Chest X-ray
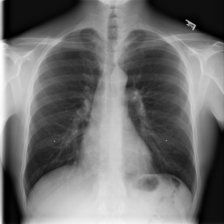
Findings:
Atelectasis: negative
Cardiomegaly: negative
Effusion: negative
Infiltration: negative
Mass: negative
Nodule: negative
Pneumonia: negative
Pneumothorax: negative
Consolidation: negative
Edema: negative
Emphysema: negative
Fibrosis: negative
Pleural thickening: negative
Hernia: negative